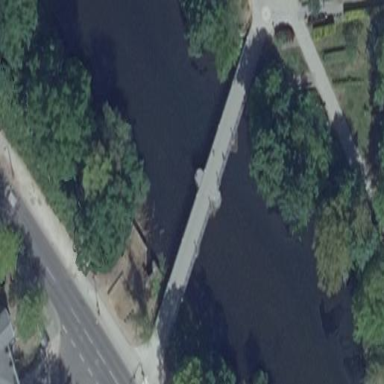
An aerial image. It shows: Beam bridge structure.